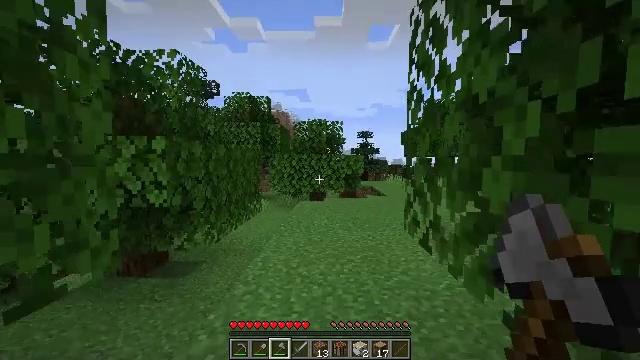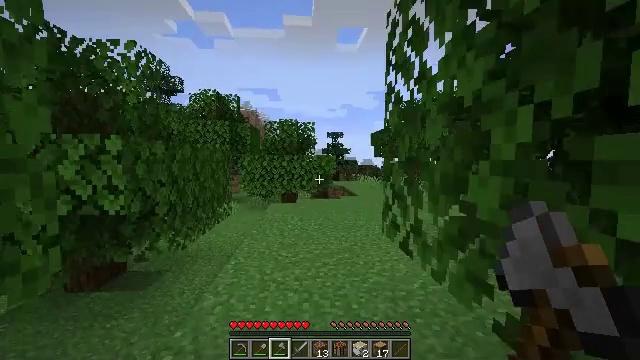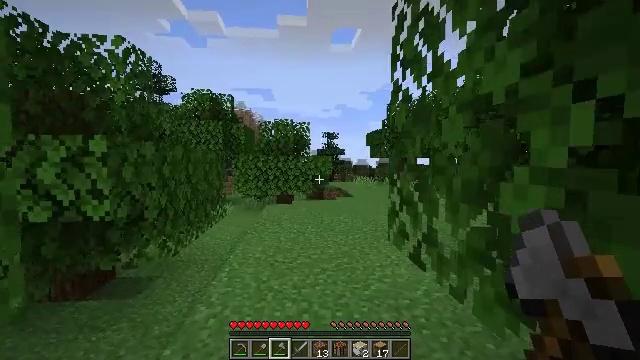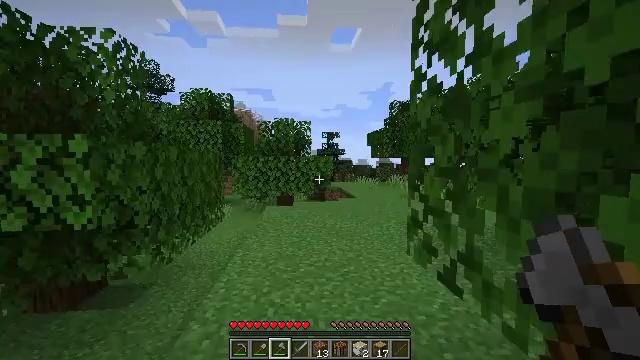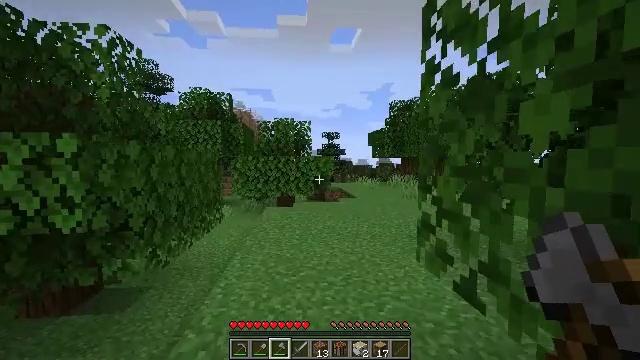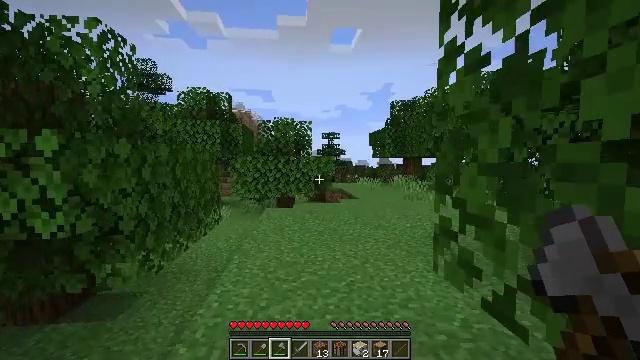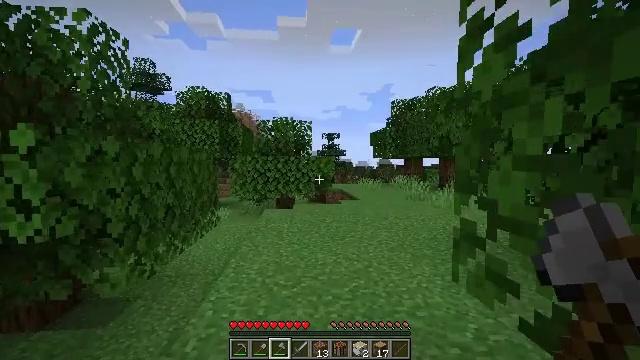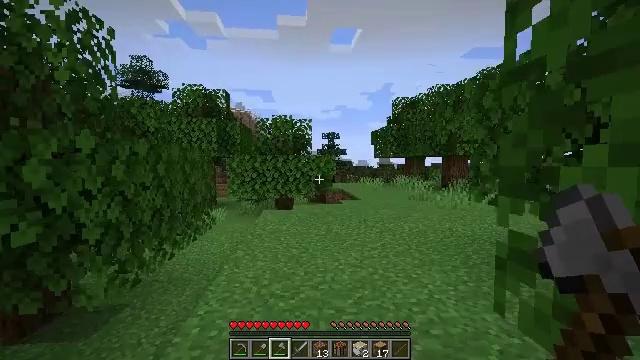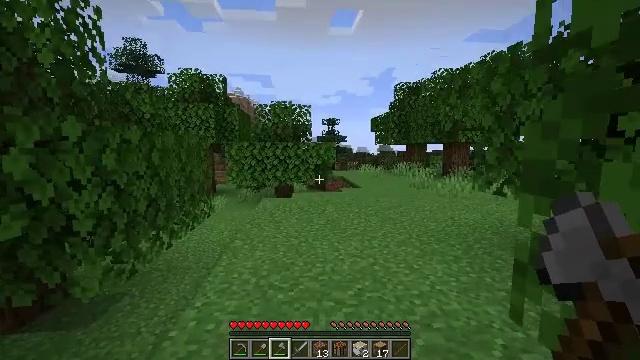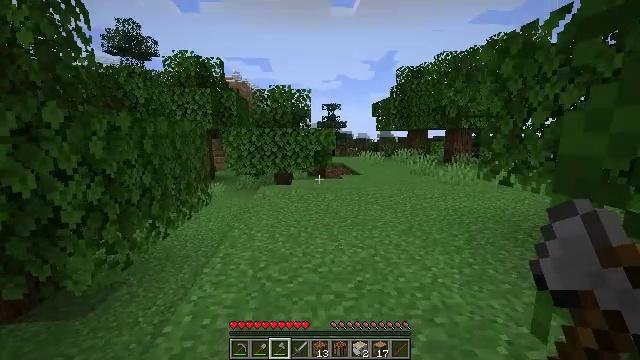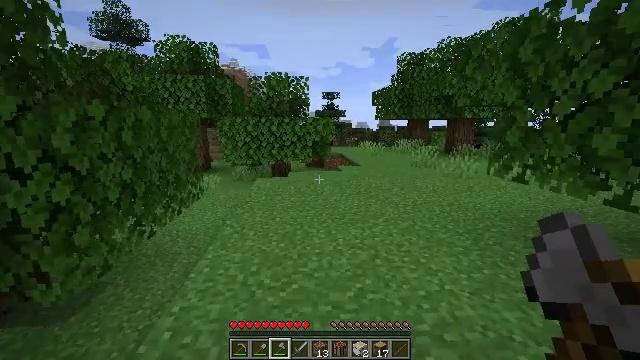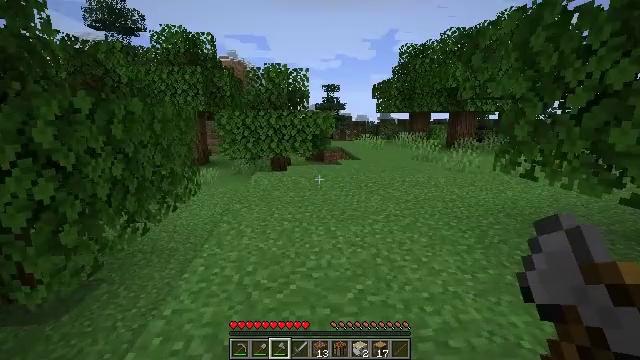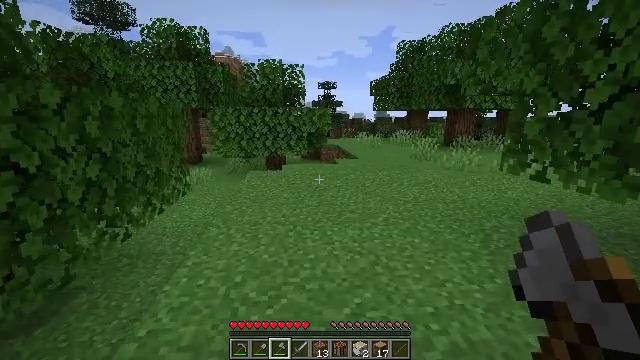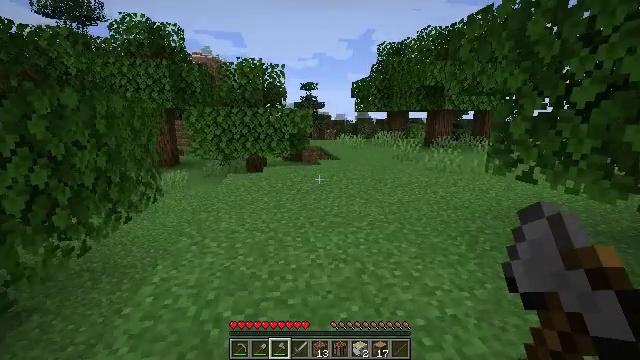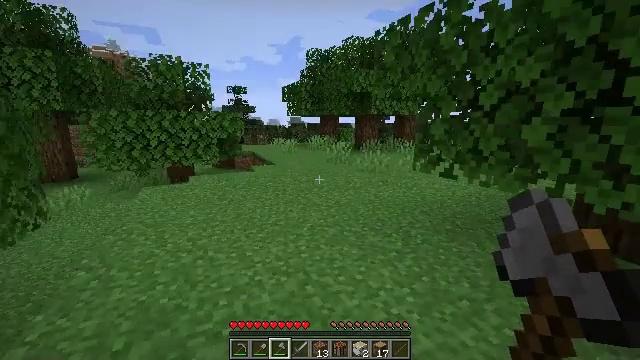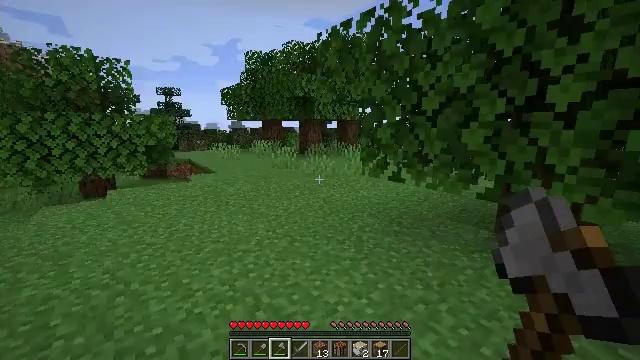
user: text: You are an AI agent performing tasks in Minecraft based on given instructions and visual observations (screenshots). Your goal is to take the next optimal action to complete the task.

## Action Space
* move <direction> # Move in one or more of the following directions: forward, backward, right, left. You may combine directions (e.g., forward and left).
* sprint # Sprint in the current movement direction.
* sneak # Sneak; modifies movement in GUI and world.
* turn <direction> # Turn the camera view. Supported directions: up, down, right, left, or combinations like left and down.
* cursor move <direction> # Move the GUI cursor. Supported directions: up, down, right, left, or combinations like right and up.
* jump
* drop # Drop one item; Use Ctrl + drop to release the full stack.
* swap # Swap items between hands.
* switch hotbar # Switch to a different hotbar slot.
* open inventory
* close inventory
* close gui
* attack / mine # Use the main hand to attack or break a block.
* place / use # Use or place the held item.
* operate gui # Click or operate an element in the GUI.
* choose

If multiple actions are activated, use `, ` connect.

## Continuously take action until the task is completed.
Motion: motion action
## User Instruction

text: Trim the tree by mining oak leaves.
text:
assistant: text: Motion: move forward, turn right
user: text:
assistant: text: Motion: move forward, turn right
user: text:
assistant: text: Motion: move forward
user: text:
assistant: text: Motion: move forward
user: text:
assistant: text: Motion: move forward
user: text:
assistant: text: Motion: move forward
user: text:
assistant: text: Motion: move forward
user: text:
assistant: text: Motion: move forward, turn down
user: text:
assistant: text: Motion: move forward, turn down
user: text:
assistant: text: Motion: move forward, turn down
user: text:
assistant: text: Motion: move forward, turn down
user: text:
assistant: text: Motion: move forward
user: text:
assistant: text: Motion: move forward, turn right
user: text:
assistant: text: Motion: move forward, turn right
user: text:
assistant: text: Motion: move forward, turn right and up
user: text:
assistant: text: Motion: move forward, turn right and up
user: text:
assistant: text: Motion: move forward
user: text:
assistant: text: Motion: move forward
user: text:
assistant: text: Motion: move forward
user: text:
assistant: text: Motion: move forward
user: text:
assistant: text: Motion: move forward, sprint
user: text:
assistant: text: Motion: move forward, sprint
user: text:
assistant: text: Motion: move forward, sprint
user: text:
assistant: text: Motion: move forward, sprint
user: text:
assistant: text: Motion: move forward, sprint
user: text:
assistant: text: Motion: move forward, sprint
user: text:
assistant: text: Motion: move forward, sprint
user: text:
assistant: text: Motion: move forward and move left, sprint, turn right
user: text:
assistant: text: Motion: move forward and move left, sprint, turn right
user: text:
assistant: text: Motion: move forward and move left, sprint, turn right